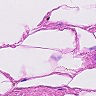
Metastatic tissue present: no